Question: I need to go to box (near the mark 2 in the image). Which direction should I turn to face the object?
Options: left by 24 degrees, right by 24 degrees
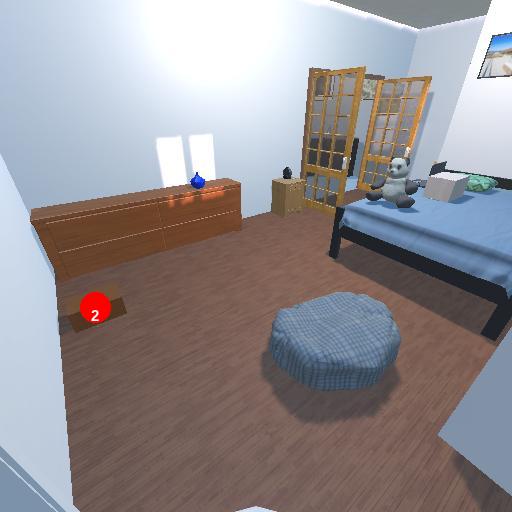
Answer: left by 24 degrees